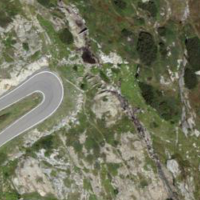
EUNIS habitat code: 31
Species observed at this site:
Pinus mugo